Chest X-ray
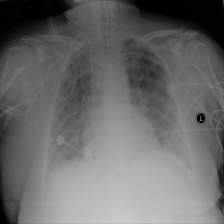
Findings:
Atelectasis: negative
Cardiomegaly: negative
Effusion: negative
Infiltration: negative
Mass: negative
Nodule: negative
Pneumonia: negative
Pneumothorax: negative
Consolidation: negative
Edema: positive
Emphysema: negative
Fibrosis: negative
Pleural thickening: negative
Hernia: negative